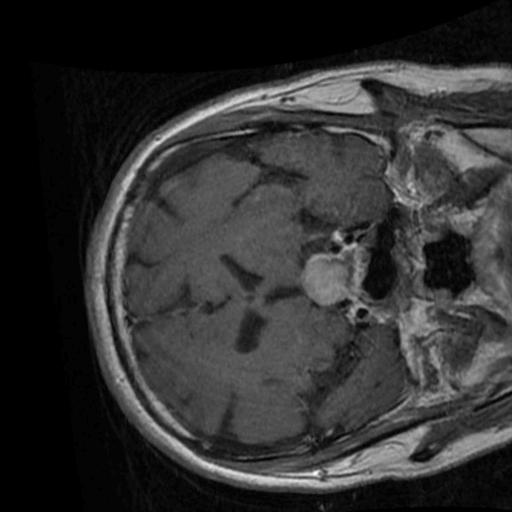
Label: brain_tumor